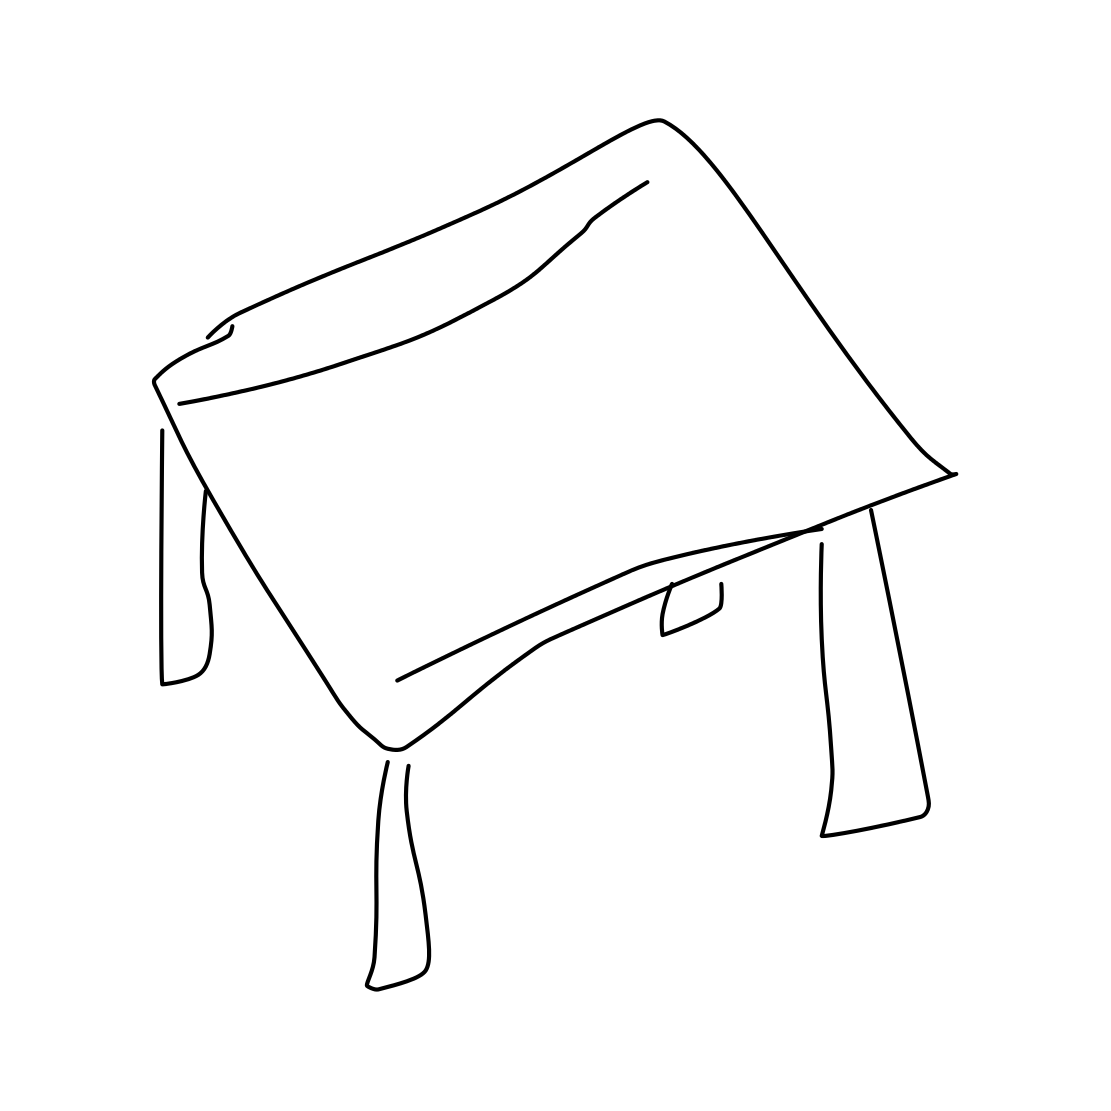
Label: bench